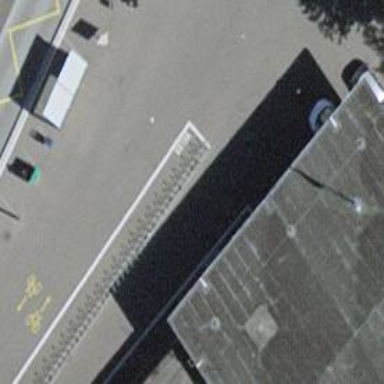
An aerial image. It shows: Bicycle parking area with stands.